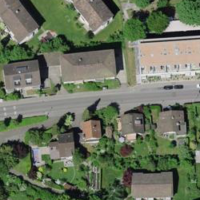
EUNIS habitat code: 54
Species observed at this site:
Veronica filiformis
Turdus merula
Cyanistes caeruleus
Parus major
Sturnus vulgaris
Ilex aquifolium
Dendrocopos major
Pica pica
Passer domesticus
Corvus corax
Passer montanus
Columba palumbus